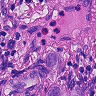
Metastatic tissue present: yes